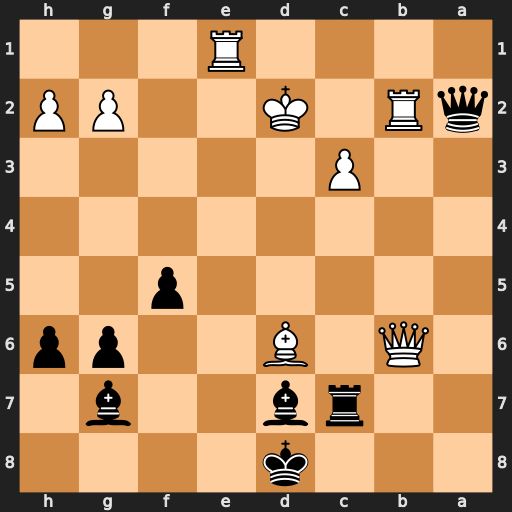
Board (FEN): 3k4/2rb2b1/1Q1B2pp/5p2/8/2P5/qR1K2PP/4R3
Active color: b
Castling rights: -
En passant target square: -
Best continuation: Bxc3+ Kd1 Ba4+